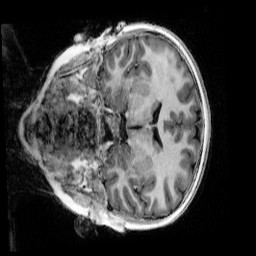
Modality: UNIT1_denoised
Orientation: coronal
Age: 9
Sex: female
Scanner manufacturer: siemens
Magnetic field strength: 3 T
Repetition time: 4 s
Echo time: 0.00303 s